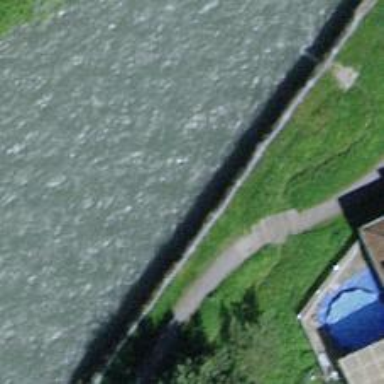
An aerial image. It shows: Footway on bridge.